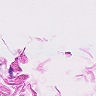
Metastatic tissue present: no